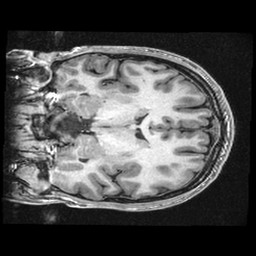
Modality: T1w
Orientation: coronal
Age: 21
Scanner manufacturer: ge
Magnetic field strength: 3 T
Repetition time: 0.008228 s
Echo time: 0.003108 s